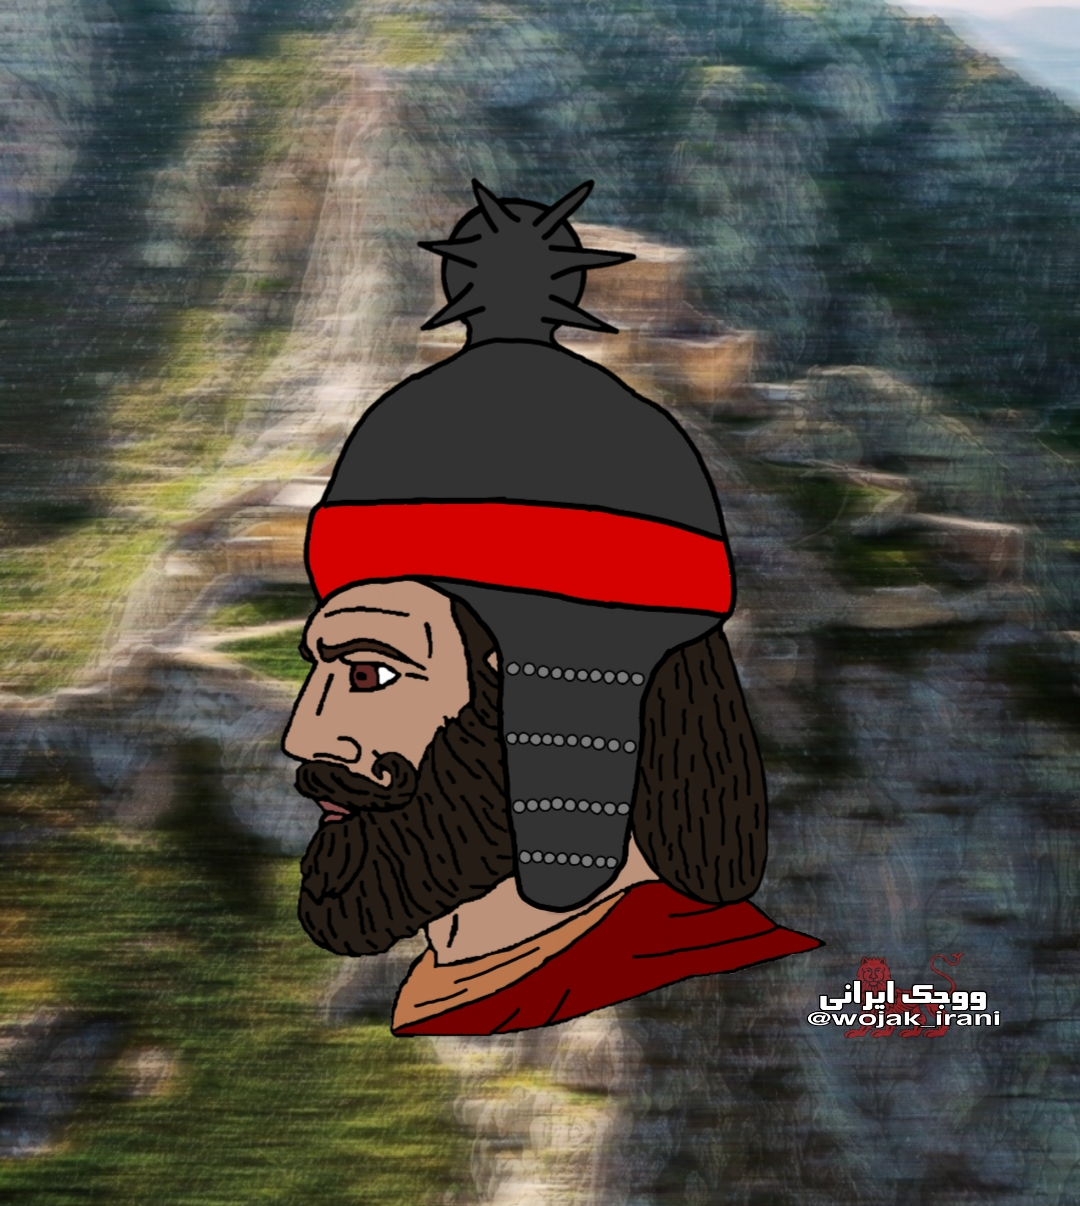
Label: 5_Wojak_with_Background